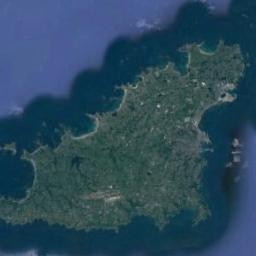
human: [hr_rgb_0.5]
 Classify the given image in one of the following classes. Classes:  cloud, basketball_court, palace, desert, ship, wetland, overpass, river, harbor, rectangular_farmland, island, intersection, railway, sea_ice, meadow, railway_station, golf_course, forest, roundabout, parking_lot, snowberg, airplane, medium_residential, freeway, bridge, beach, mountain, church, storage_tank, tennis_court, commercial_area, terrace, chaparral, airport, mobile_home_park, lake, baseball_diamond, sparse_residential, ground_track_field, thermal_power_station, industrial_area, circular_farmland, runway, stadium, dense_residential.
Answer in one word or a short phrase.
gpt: island